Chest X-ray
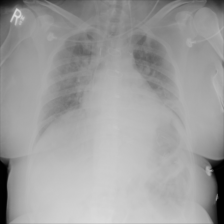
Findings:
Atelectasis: negative
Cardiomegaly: negative
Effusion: negative
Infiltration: negative
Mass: negative
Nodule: negative
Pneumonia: negative
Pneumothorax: negative
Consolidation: negative
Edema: negative
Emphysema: negative
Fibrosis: negative
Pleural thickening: negative
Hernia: negative